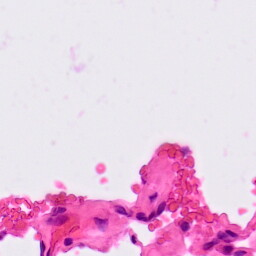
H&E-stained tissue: Lung